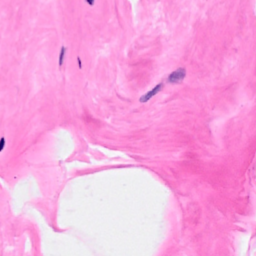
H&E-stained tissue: Breast